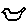
Label: bird